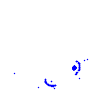
Particle: electron